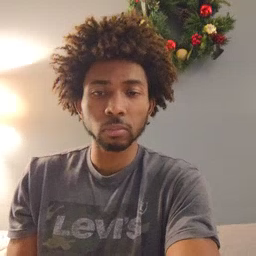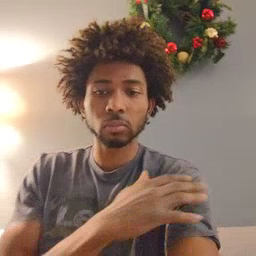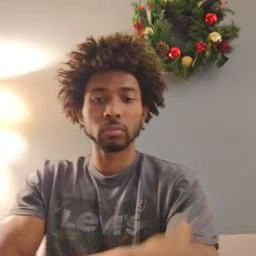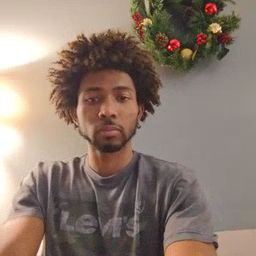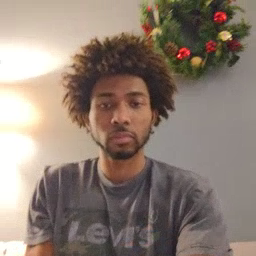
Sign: arm